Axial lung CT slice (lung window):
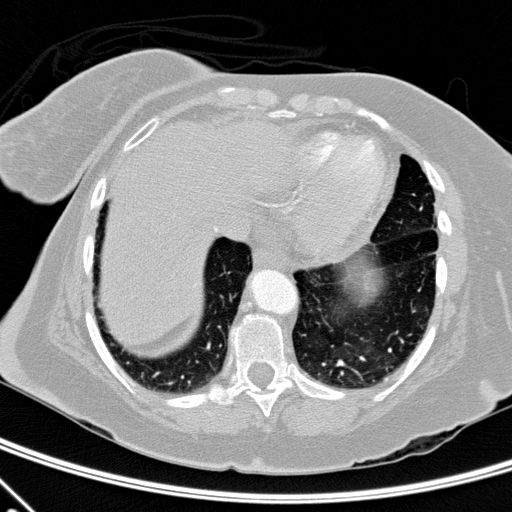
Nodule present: no